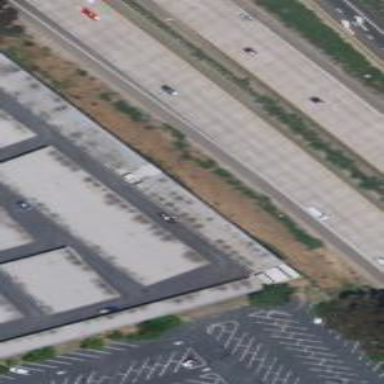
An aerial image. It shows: Industrial building.